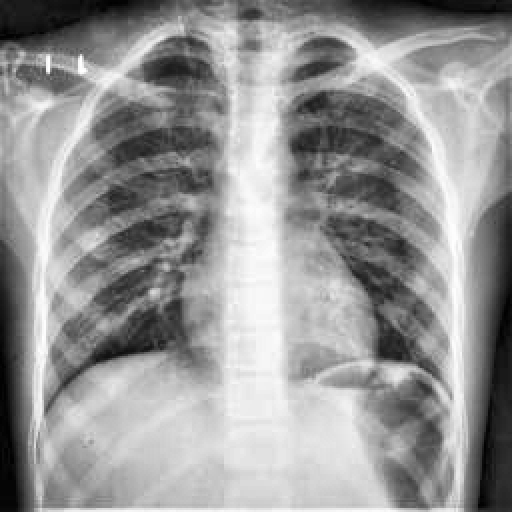
Finding: TUBERCULOSIS